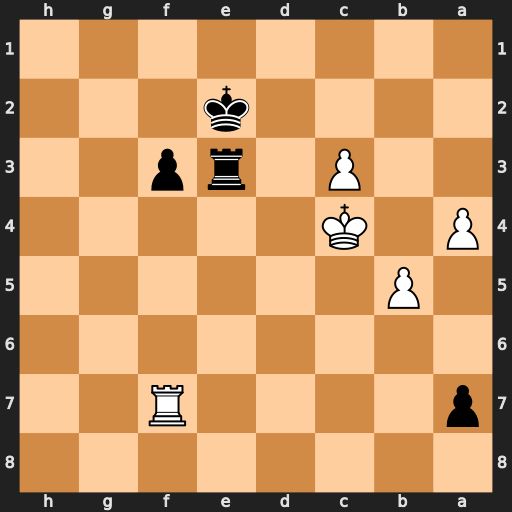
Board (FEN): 8/p4R2/8/1P6/P1K5/2P1rp2/4k3/8
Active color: b
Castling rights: -
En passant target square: -
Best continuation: f2 Rxf2+ Kxf2 b6 axb6